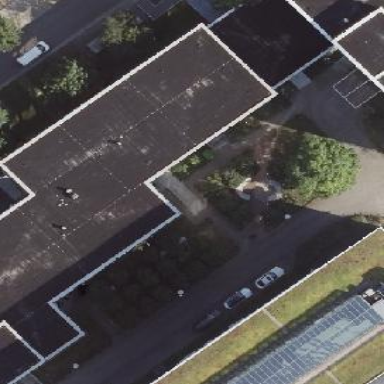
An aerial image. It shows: Office building serving as research institute.